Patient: sex M, age 78
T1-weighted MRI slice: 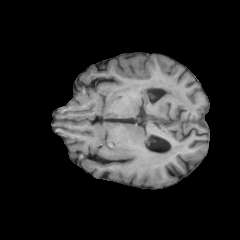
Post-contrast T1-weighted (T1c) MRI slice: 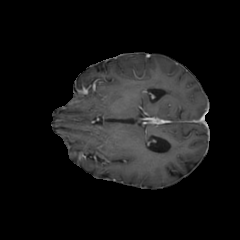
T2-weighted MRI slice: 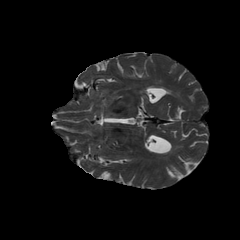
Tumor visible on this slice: no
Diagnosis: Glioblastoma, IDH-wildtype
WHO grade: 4